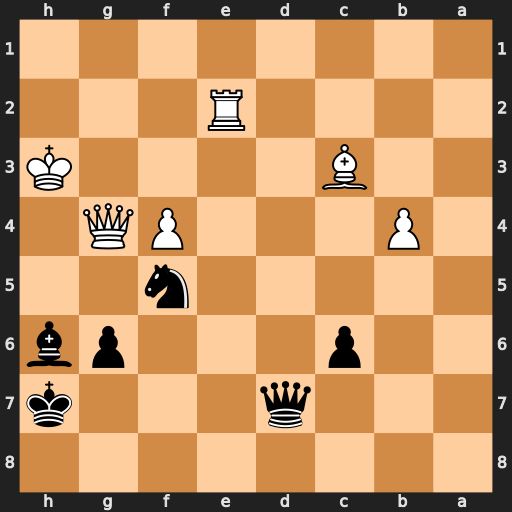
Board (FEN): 8/3q3k/2p3pb/5n2/1P3PQ1/2B4K/4R3/8
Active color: b
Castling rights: -
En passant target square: -
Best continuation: Qd3+ Kh2 Qxc3